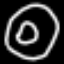
Label: donut